Field crop: maize
Growth stage: 2
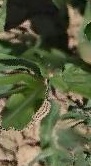
Species: maize